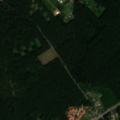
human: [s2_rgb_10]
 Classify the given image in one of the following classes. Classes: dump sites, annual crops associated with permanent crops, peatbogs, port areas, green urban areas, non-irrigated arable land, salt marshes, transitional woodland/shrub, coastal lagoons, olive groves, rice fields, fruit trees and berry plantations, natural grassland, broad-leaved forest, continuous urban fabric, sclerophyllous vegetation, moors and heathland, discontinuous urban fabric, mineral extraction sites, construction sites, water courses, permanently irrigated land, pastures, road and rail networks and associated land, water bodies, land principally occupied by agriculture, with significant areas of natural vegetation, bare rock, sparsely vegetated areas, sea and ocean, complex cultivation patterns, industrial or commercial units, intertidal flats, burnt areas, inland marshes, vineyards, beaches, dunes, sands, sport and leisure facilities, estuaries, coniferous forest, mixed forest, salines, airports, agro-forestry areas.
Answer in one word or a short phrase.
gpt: complex cultivation patterns, coniferous forest